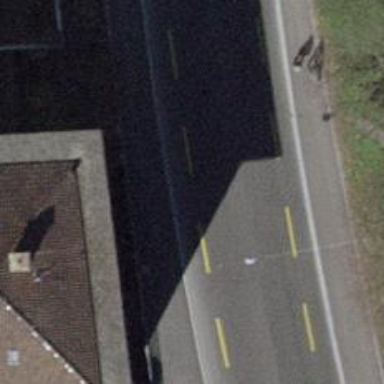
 and it has designated cycle lane on both sides."